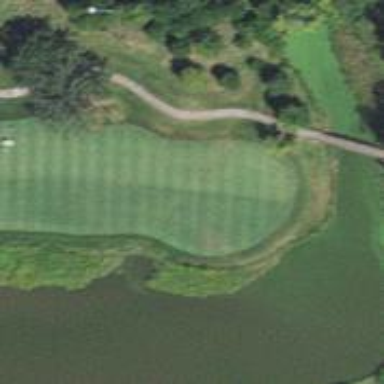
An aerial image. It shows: Golf hole.